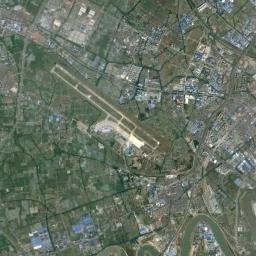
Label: airport